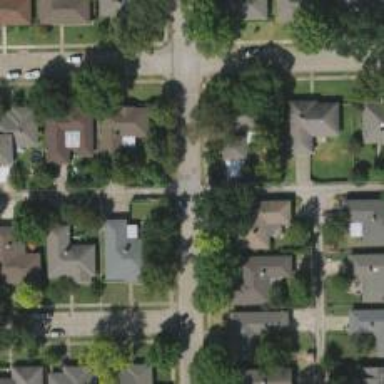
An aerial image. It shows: Alley classified as service road.